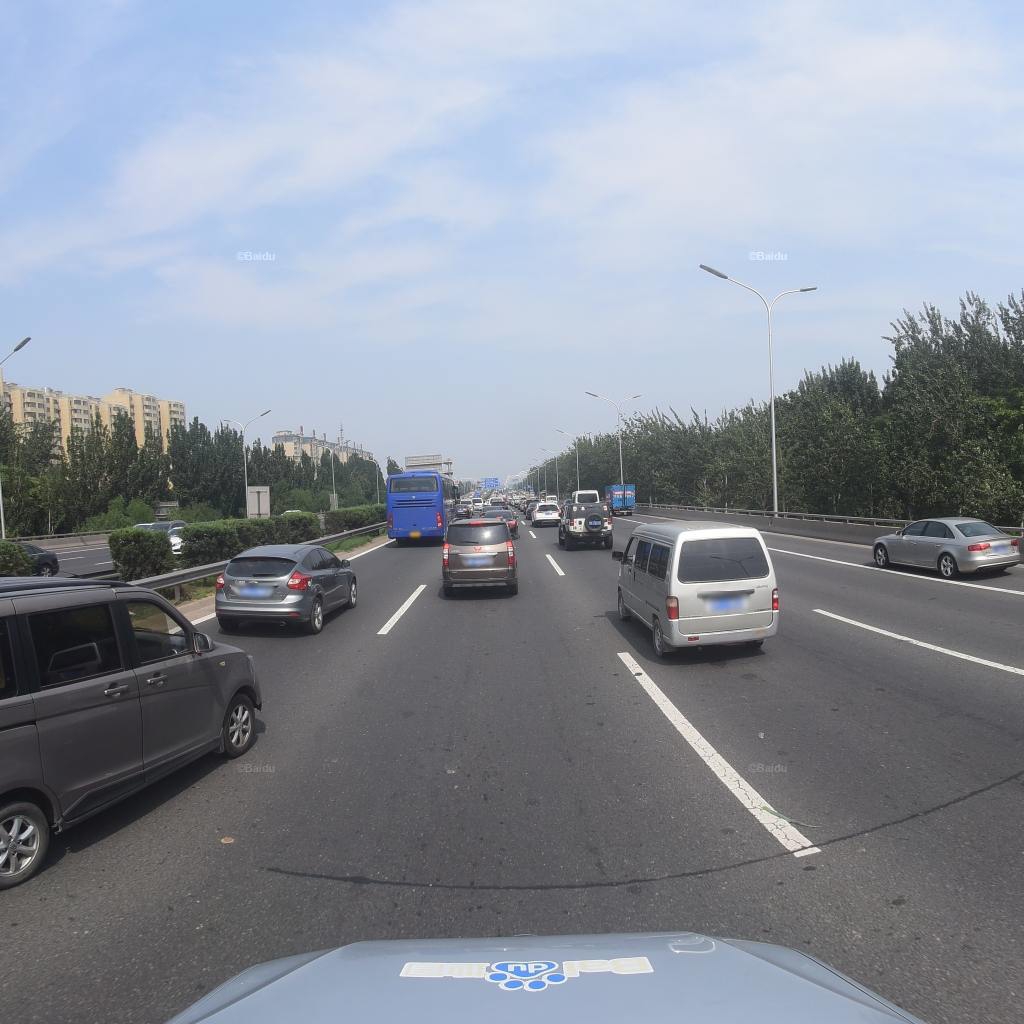
Region: Fengtai
Road damage annotations: transverse patch